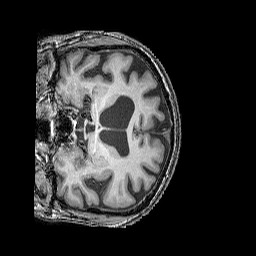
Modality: T1w
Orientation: coronal
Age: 75
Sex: male
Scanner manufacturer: siemens
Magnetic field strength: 3 T
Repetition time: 2.25 s
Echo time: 0.00411 s